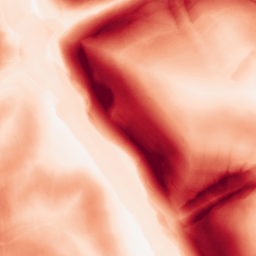
Category: morphological
Decomposition family: morphological_gradient
Decomposition parameters: size: 15
shape: diamond
Upsampling method: lanczos
Upsampling parameters: scale: 4
Upsampling scale: 4